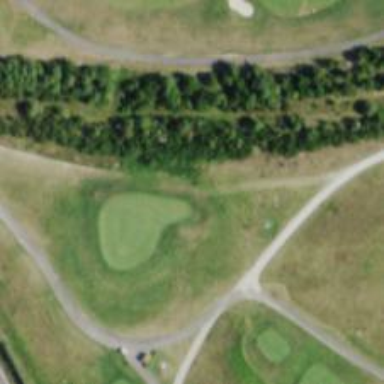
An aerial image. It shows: Service road used as golf cart path.